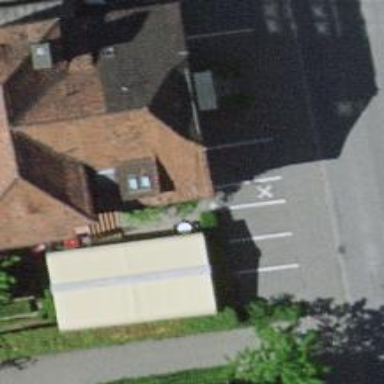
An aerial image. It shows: Restaurant.